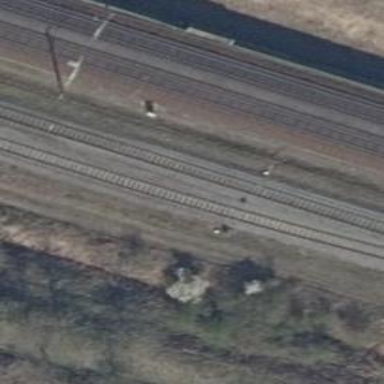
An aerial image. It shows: Railway signal.